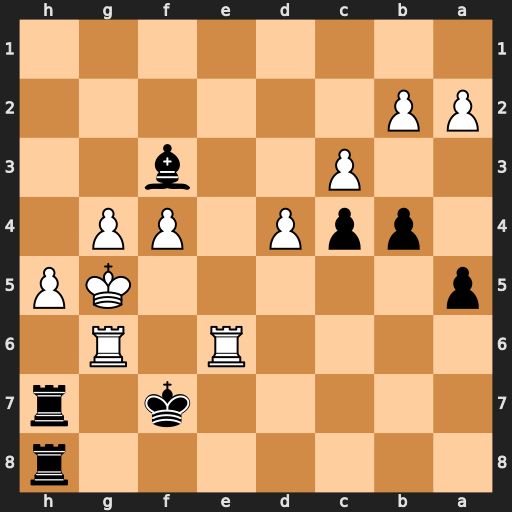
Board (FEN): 7r/5k1r/4R1R1/p5KP/1ppP1PP1/2P2b2/PP6/8
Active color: b
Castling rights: -
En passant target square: -
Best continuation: Rxh5+ gxh5 Rxh5#